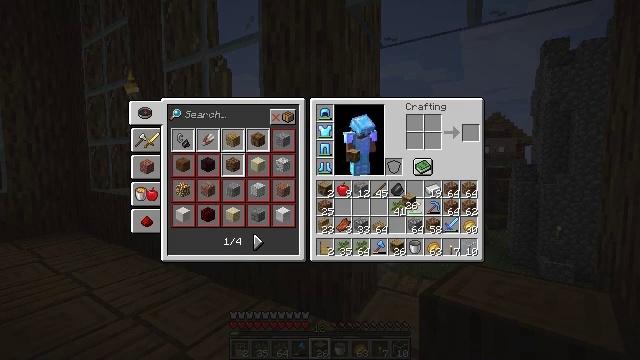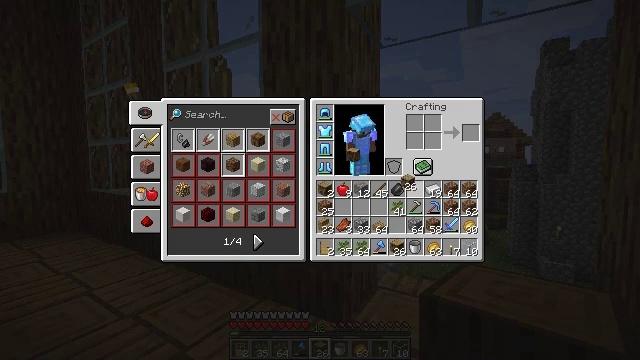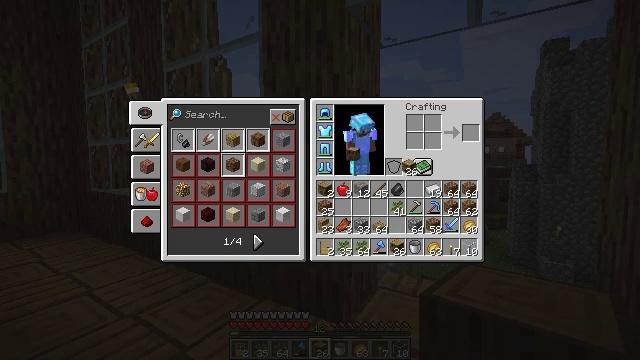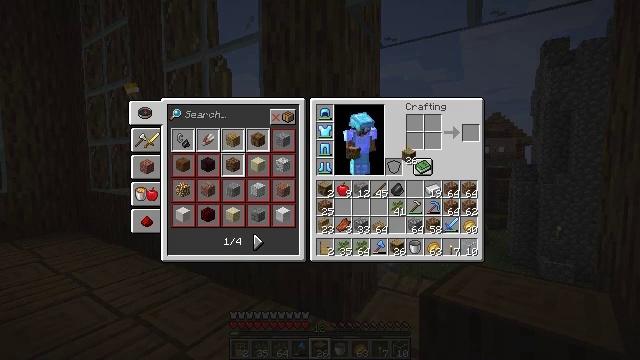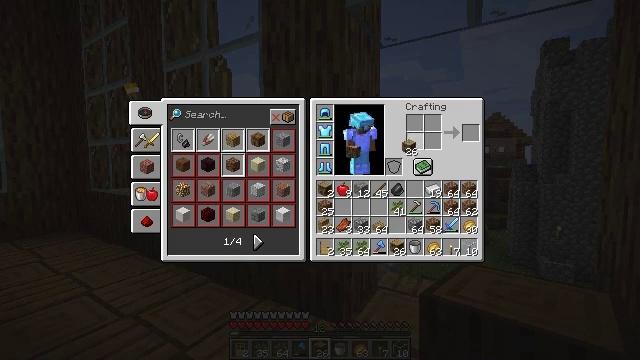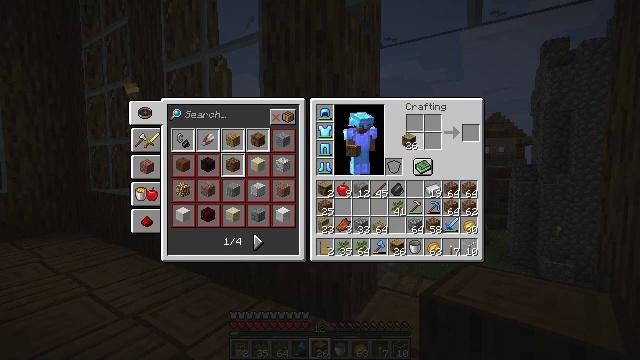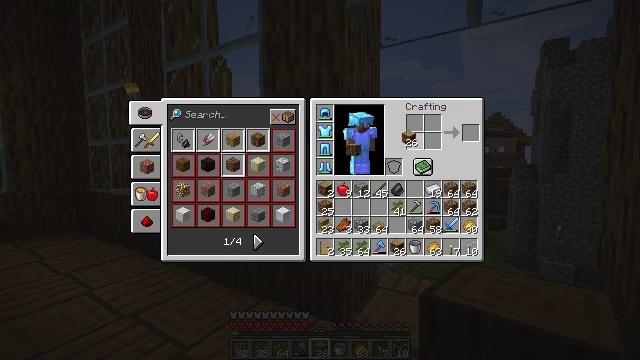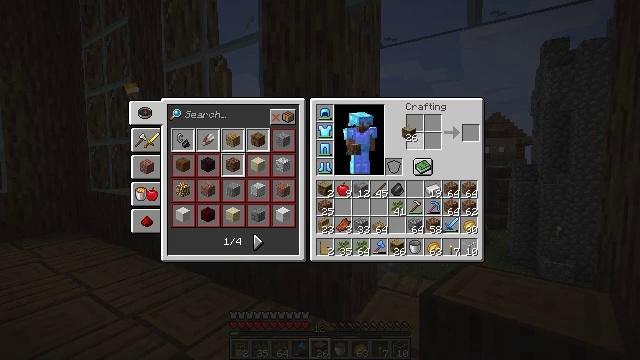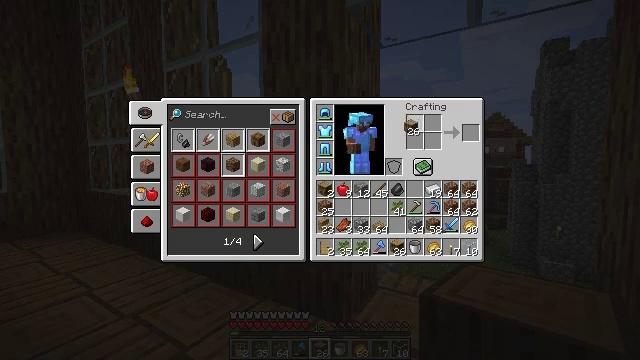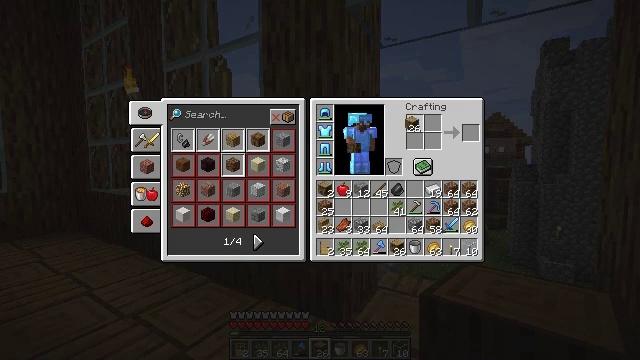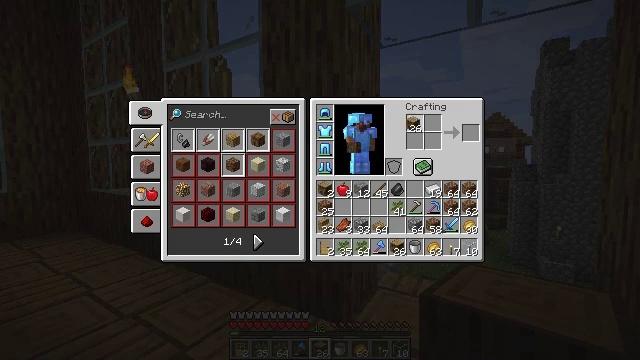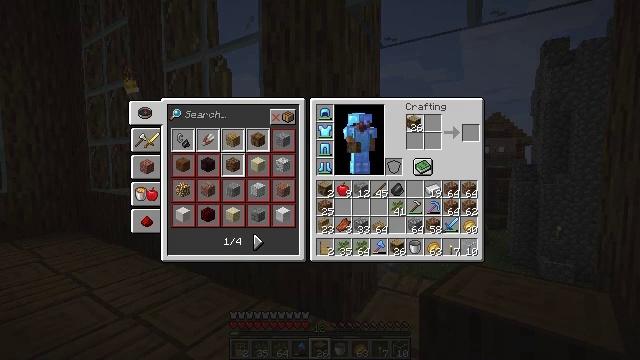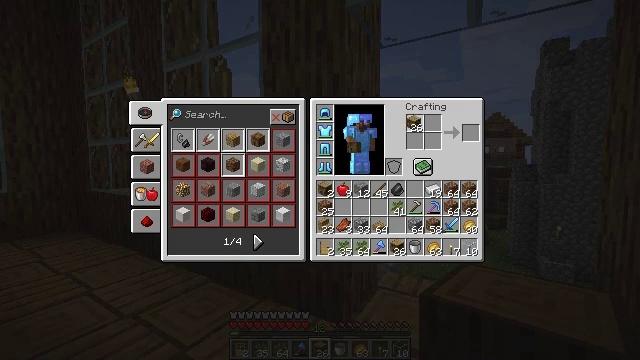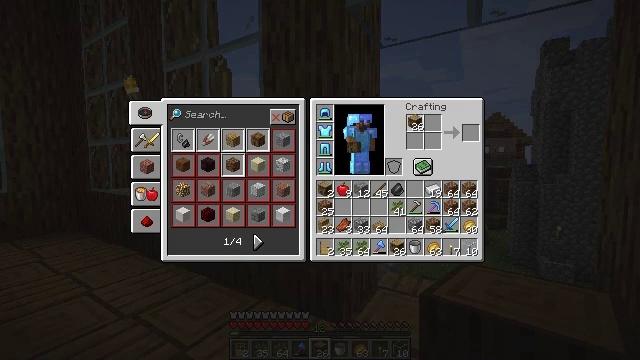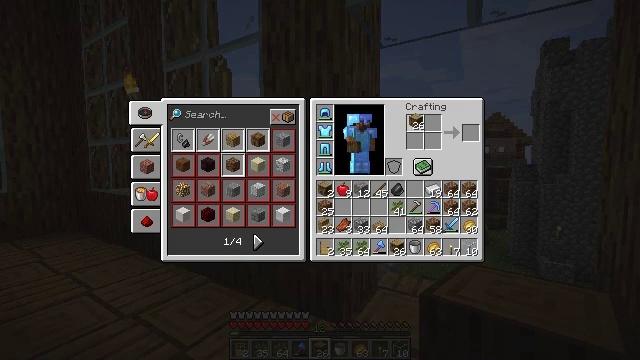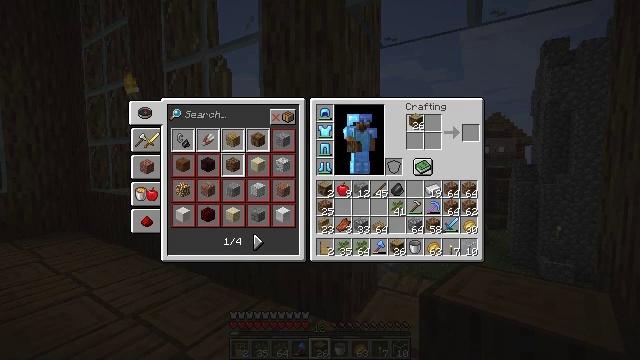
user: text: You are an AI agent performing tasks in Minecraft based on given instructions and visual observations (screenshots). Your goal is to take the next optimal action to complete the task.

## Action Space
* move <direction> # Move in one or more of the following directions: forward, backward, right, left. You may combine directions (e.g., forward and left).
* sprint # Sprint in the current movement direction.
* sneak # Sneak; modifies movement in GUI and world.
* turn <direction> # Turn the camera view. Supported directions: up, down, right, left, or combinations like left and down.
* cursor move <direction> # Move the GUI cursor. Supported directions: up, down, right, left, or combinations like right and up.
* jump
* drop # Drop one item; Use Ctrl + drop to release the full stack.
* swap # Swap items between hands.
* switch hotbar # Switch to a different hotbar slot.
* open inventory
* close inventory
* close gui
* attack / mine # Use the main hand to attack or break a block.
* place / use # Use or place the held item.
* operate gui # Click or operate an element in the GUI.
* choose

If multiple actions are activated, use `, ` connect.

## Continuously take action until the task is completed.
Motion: motion action
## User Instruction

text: Make oak wood using logs.
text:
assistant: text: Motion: cursor move up
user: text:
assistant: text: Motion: cursor move up
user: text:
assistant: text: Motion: cursor move up
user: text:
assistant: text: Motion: cursor move up
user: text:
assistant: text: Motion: no_op
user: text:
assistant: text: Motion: no_op
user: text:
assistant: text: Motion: no_op
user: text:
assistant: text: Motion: no_op
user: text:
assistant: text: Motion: no_op
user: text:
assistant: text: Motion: no_op
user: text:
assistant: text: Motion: no_op
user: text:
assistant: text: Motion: no_op
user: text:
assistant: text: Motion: no_op
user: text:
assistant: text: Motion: no_op
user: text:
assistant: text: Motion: choose
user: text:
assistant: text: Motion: choose
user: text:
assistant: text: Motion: choose
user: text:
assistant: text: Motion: choose
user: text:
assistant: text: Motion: choose
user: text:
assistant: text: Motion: choose
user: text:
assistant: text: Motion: choose
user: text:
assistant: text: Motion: choose
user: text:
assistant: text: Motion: choose
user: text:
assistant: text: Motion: choose
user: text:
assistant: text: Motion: choose
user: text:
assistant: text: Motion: choose
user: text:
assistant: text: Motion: choose
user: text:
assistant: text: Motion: choose
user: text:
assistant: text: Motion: choose
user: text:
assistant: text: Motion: choose